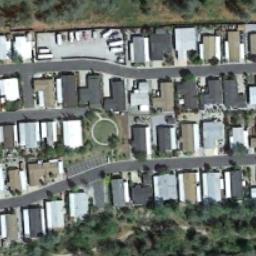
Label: mobile_home_park